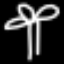
Label: palm tree